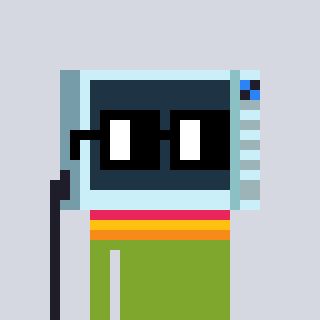
a pixel art character with square black glasses, a microwave-shaped head and a slimegreen-colored body on a cool background